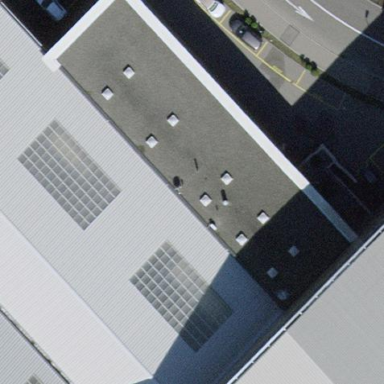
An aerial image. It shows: Office building.